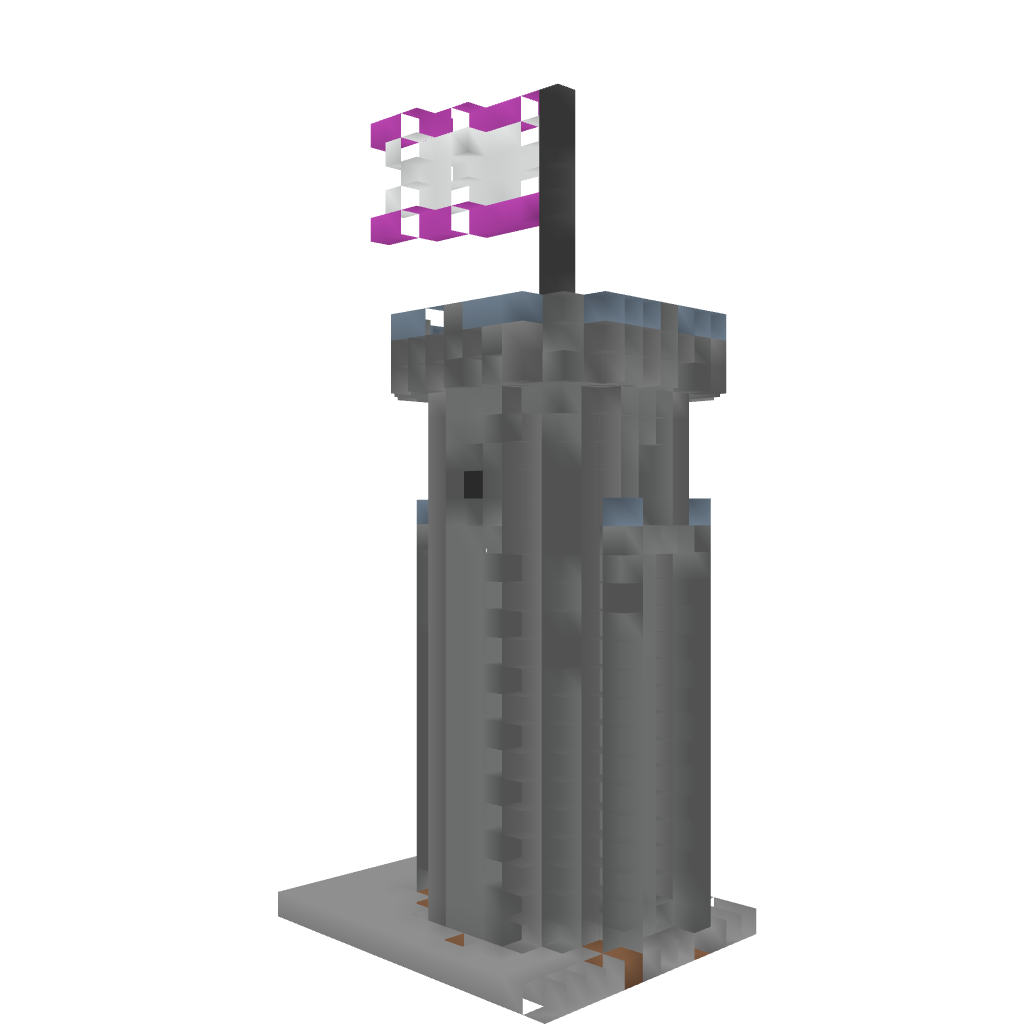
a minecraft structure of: Fort Tower